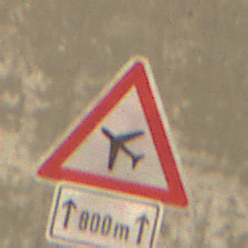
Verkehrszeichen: FlugbetriebRechts
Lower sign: LaengeEinerStrecke1
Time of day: Midday
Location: Roofed (Tunnel)
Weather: NotSpecified
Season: NotSpecified
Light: Natural